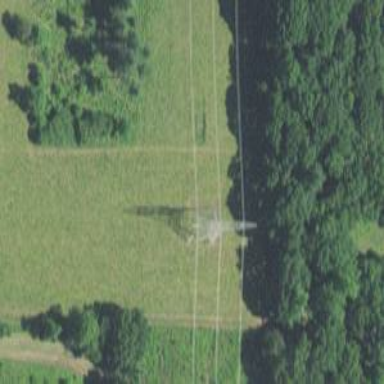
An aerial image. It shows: Power tower.